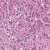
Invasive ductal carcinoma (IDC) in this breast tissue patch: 1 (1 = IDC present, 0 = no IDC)